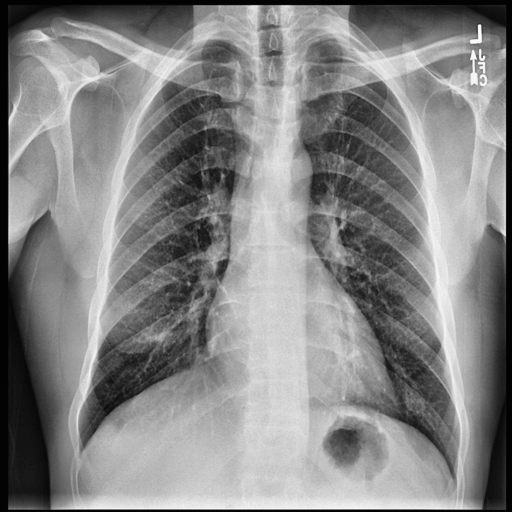
Finding: NORMAL